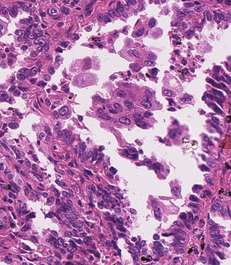
Tumor epithelial tissue: yes
Tumor-associated stroma tissue: yes
Normal tissue: no